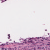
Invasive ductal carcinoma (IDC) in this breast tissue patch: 0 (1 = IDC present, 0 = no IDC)